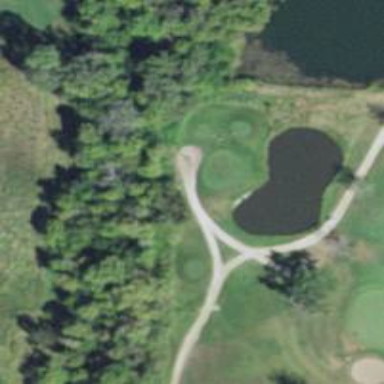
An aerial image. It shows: Path for both roads and golfers.